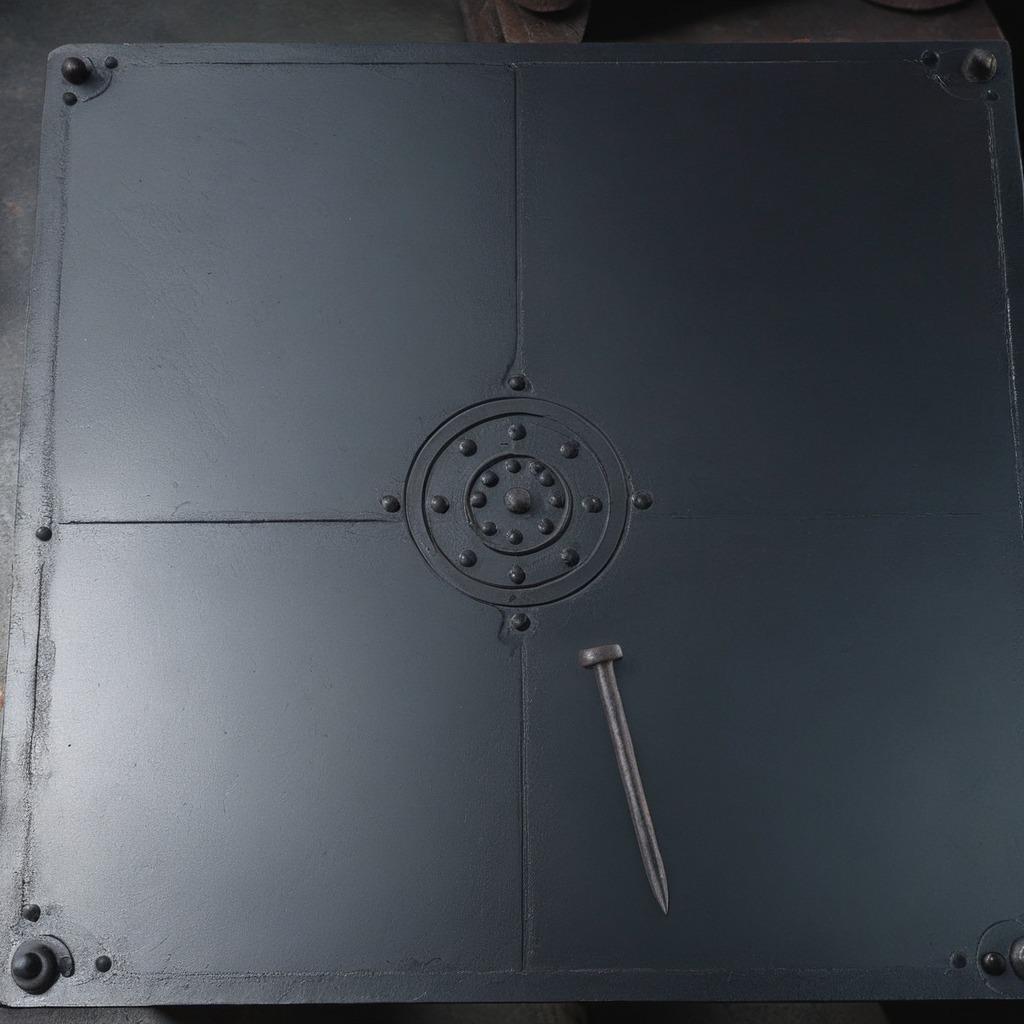
An iron nail lies on the cold steel table in a mining workshop.